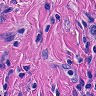
Metastatic tissue present: yes